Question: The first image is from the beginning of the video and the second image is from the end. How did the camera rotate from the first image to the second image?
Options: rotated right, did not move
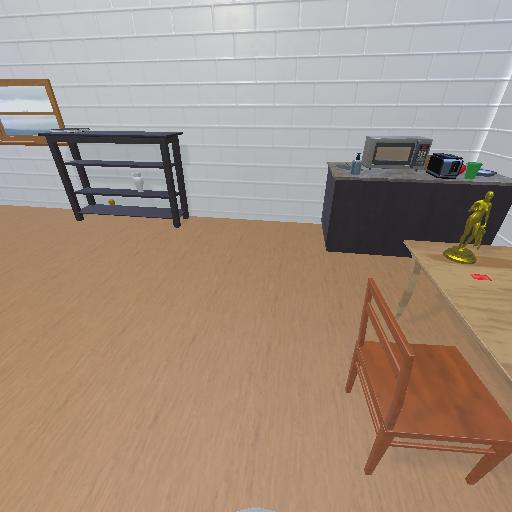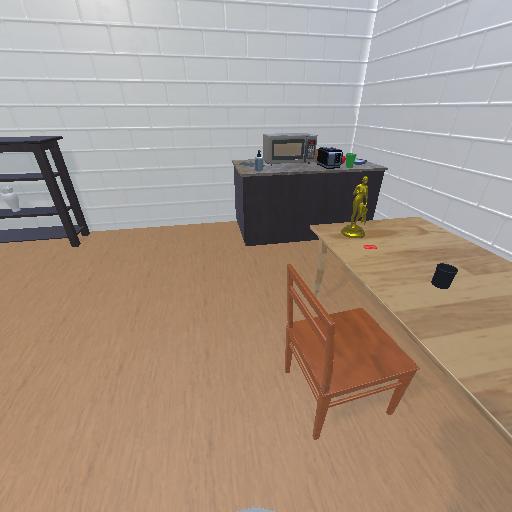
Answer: rotated right